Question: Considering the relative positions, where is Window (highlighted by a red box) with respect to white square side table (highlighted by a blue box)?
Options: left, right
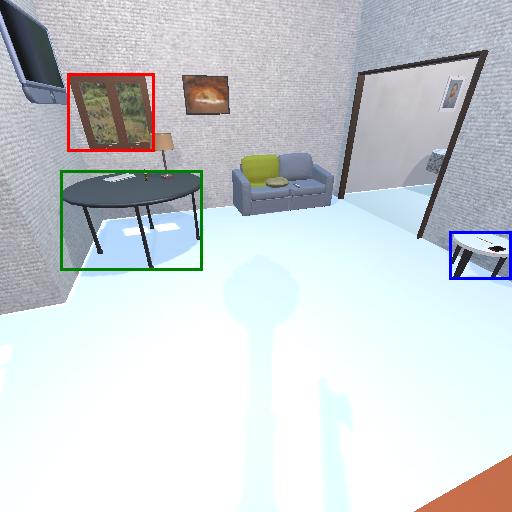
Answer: left